Question: I'm trying to test NRF24L01+ module with example I've found on web.
Here's my code:
'''
/*
Copyright (C) 2011 J. Coliz <maniacbug@ymail.com>
This program is free software; you can redistribute it and/or
modify it under the terms of the GNU General Public License
version 2 as published by the Free Software Foundation.
*/
/**
* Example for Getting Started with nRF24L01+ radios.
*
* This is an example of how to use the RF24 class. Write this sketch to two
* different nodes. Put one of the nodes into 'transmit' mode by connecting
* with the serial monitor and sending a 'T'. The ping node sends the current
* time to the pong node, which responds by sending the value back. The ping
* node can then see how long the whole cycle took.
*/
#include <SPI.h>
#include "nRF24L01.h"
#include "RF24.h"
#include "printf.h"
//
// Hardware configuration
//
// Set up nRF24L01 radio on SPI bus plus pins 9 & 10
RF24 radio(9,10);
//
// Topology
//
// Radio pipe addresses for the 2 nodes to communicate.
const uint64_t pipes[2] = { 0xF0F0F0F0E1LL, 0xF0F0F0F0D2LL };
//
// Role management
//
// Set up role. This sketch uses the same software for all the nodes
// in this system. Doing so greatly simplifies testing.
//
// The various roles supported by this sketch
typedef enum { role_ping_out = 1, role_pong_back } role_e;
// The debug-friendly names of those roles
const char* role_friendly_name[] = { "invalid", "Ping out", "Pong back"};
// The role of the current running sketch
role_e role = role_pong_back;
void setup(void)
{
//
// Print preamble
//
Serial.begin(57600);
printf_begin();
printf("
RF24/examples/GettingStarted/
");
printf("ROLE: %s
",role_friendly_name[role]);
printf("*** PRESS 'T' to begin transmitting to the other node
");
//
// Setup and configure rf radio
//
radio.begin();
// optionally, increase the delay between retries & # of retries
radio.setRetries(15,15);
// optionally, reduce the payload size. seems to
// improve reliability
//radio.setPayloadSize(8);
//
// Open pipes to other nodes for communication
//
// This simple sketch opens two pipes for these two nodes to communicate
// back and forth.
// Open 'our' pipe for writing
// Open the 'other' pipe for reading, in position #1 (we can have up to 5 pipes open for reading)
//if ( role == role_ping_out )
{
//radio.openWritingPipe(pipes[0]);
radio.openReadingPipe(1,pipes[1]);
}
//else
{
//radio.openWritingPipe(pipes[1]);
//radio.openReadingPipe(1,pipes[0]);
}
//
// Start listening
//
radio.startListening();
//
// Dump the configuration of the rf unit for debugging
//
radio.printDetails();
}
void loop(void)
{
//
// Ping out role. Repeatedly send the current time
//
if (role == role_ping_out)
{
// First, stop listening so we can talk.
radio.stopListening();
// Take the time, and send it. This will block until complete
unsigned long time = millis();
printf("Now sending %lu...",time);
bool ok = radio.write( &time, sizeof(unsigned long) );
if (ok)
printf("ok...");
else
printf("failed.
");
// Now, continue listening
radio.startListening();
// Wait here until we get a response, or timeout (250ms)
unsigned long started_waiting_at = millis();
bool timeout = false;
while ( ! radio.available() && ! timeout )
if (millis() - started_waiting_at > 200 )
timeout = true;
// Describe the results
if ( timeout )
{
printf("Failed, response timed out.
");
}
else
{
// Grab the response, compare, and send to debugging spew
unsigned long got_time;
radio.read( &got_time, sizeof(unsigned long) );
// Spew it
printf("Got response %lu, round-trip delay: %lu
",got_time,millis()-got_time);
}
// Try again 1s later
delay(1000);
}
//
// Pong back role. Receive each packet, dump it out, and send it back
//
if ( role == role_pong_back )
{
// if there is data ready
if ( radio.available() )
{
// Dump the payloads until we've gotten everything
unsigned long got_time;
bool done = false;
while (!done)
{
// Fetch the payload, and see if this was the last one.
done = radio.read( &got_time, sizeof(unsigned long) );
// Spew it
printf("Got payload %lu...",got_time);
// Delay just a little bit to let the other unit
// make the transition to receiver
delay(20);
}
// First, stop listening so we can talk
radio.stopListening();
// Send the final one back.
radio.write( &got_time, sizeof(unsigned long) );
printf("Sent response.
");
// Now, resume listening so we catch the next packets.
radio.startListening();
}
}
//
// Change roles
//
if ( Serial.available() )
{
char c = toupper(Serial.read());
if ( c == 'T' && role == role_pong_back )
{
printf("*** CHANGING TO TRANSMIT ROLE -- PRESS 'R' TO SWITCH BACK
");
// Become the primary transmitter (ping out)
role = role_ping_out;
radio.openWritingPipe(pipes[0]);
radio.openReadingPipe(1,pipes[1]);
}
else if ( c == 'R' && role == role_ping_out )
{
printf("*** CHANGING TO RECEIVE ROLE -- PRESS 'T' TO SWITCH BACK
");
// Become the primary receiver (pong back)
role = role_pong_back;
radio.openWritingPipe(pipes[1]);
radio.openReadingPipe(1,pipes[0]);
}
}
}
// vim:cin:ai:sts=2 sw=2 ft=cpp
'''
My problem is that after I run this code, on serial port monitor (inside arduino IDE) I'm getting weird chars, it looks like that:

I've tried on two different Arduinos, Nano and Uno (both are Chinese copy), results are the same, so it's probably something with my code.
Can you tell me what is wrong with it?
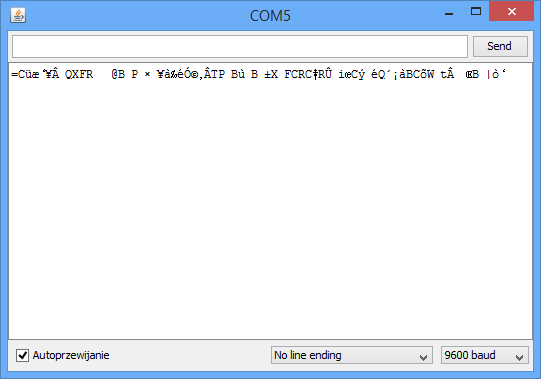
Answer: Here is your mistake:
'''
Serial.begin(57600);
'''
Data rate in bits per seconds (baud) that you set for serial data transmission in Serial.begin() function must match the BAUD rate on the Serial monitor. Change the code to 'Serial.begin(9600)' or the value in the bottom right corner of the serial monitor window to 57600.